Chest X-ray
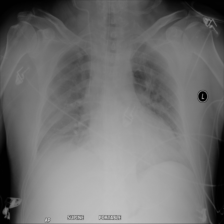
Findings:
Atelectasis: negative
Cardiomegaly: negative
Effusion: negative
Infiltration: negative
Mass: negative
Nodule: negative
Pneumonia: negative
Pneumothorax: negative
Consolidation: negative
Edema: negative
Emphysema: negative
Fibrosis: negative
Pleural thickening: negative
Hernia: negative